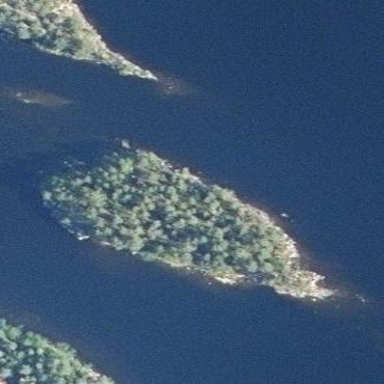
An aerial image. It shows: Islet.